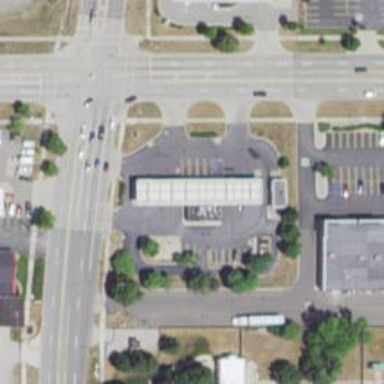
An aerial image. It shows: Convenience shop.